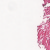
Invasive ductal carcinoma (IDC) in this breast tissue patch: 0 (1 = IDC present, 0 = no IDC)